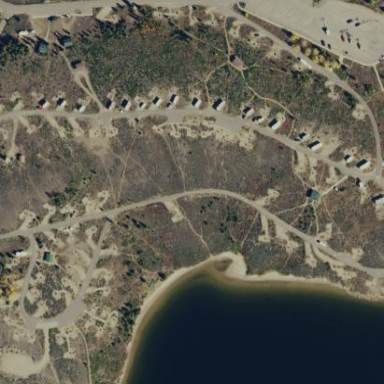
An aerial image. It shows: Campsite with sanitary dump station available.